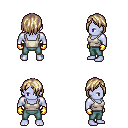
a pixel art fantasy rpg character, male body template, dark elf, purple skin, white pirate shirt, teal pants, white blonde bangs hairstyle, gold gloves, four views (front, back, left, right), 2x2 character sprite sheet, small pixel art, hard edges, no anti-aliasing